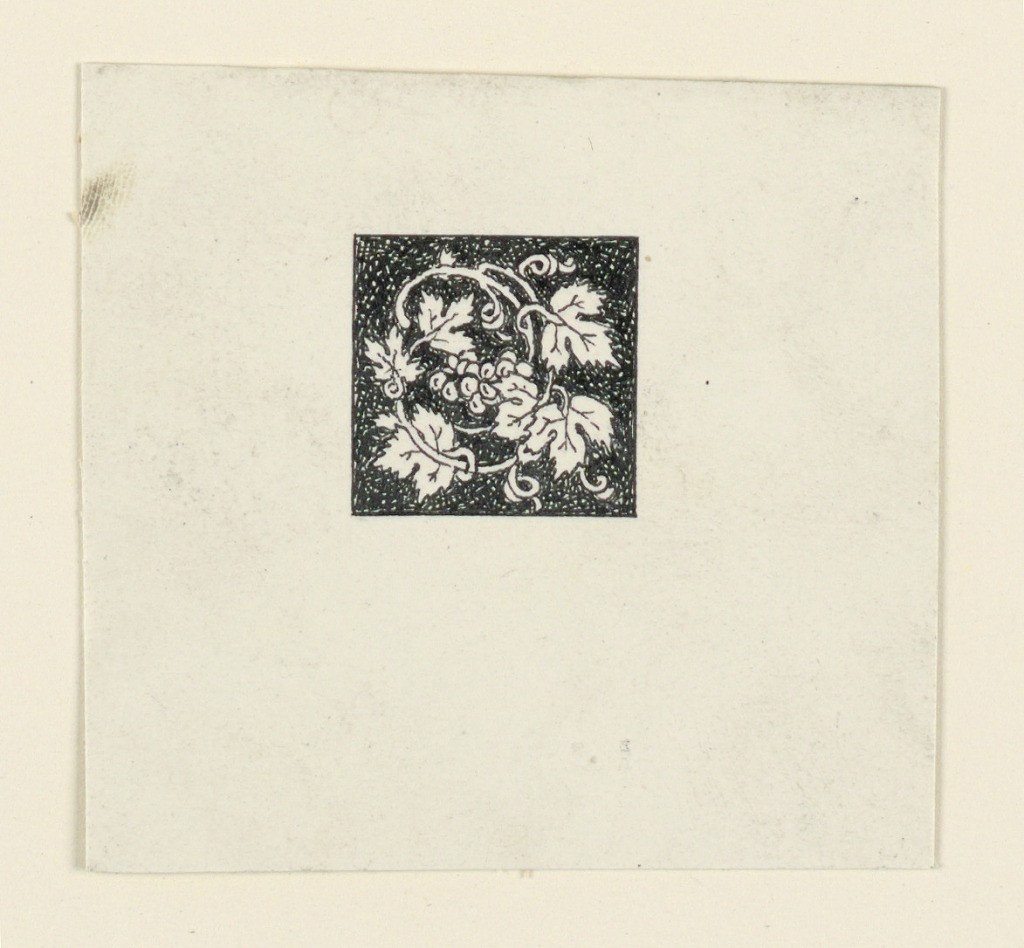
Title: Tailpiece
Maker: Franklin Booth, American, 1874–1948
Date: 1909
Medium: Pen and ink on paper
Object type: Drawing
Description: A small scroll design made up of grapes, grape-vine and leaves. Against a black-and-white speckled background.